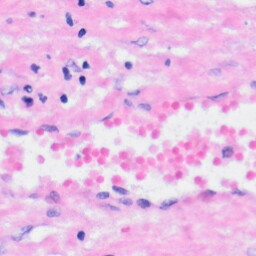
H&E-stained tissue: Liver